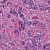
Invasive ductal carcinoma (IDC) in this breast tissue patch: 1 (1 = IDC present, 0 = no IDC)